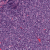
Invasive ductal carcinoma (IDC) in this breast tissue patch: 1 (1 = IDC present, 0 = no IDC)